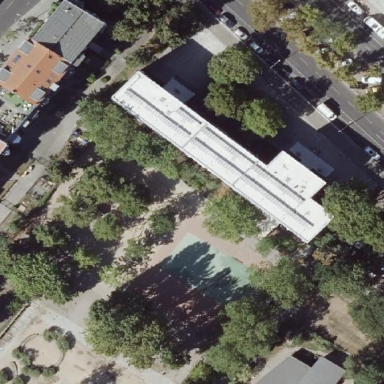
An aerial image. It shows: School.